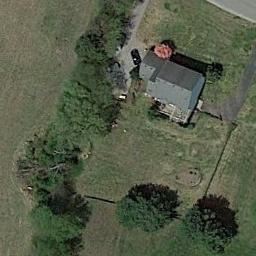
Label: sparse_residential